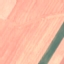
Land use / land cover class: AnnualCrop